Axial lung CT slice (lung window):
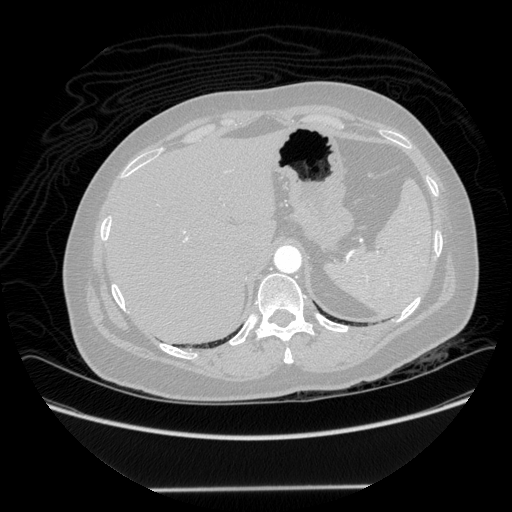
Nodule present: no